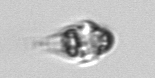
Label: Mesodinium